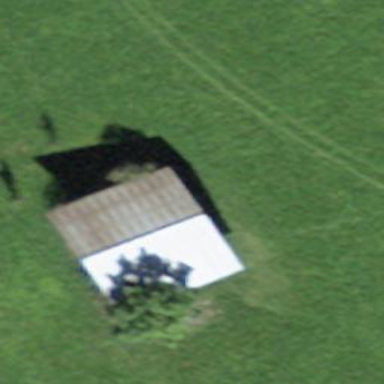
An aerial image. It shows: Rural barn.